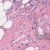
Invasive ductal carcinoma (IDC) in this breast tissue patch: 0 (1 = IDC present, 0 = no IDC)